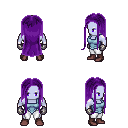
a pixel art fantasy rpg character, male body template, dark elf, purple skin, blue vest, white pants, purple extra-long hairstyle, metal gloves, maroon shoes, four views (front, back, left, right), 2x2 character sprite sheet, small pixel art, hard edges, no anti-aliasing